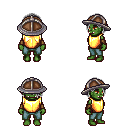
a pixel art fantasy rpg character, female body template, orc, green skin, gold chest armor, teal pants, gray bangs hairstyle, chain helm, leather bracers, four views (front, back, left, right), 2x2 character sprite sheet, small pixel art, hard edges, no anti-aliasing